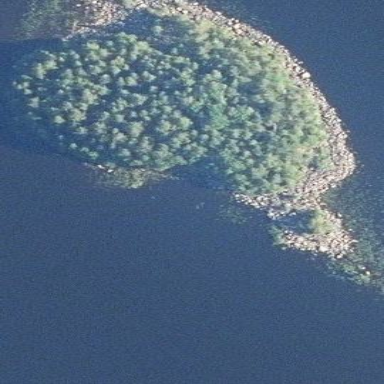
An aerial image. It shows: Islet.